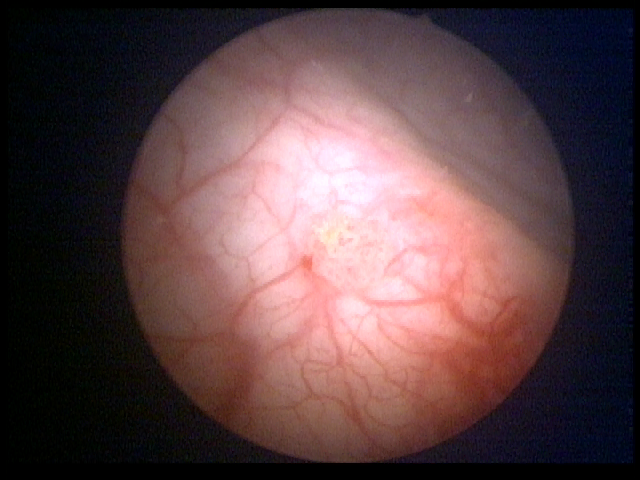
Modality: WLC
Class: Malignant
Subclass: LowGradePapillary
Lesion: L2
Stage: Ta
Morphology: Papillary
Bladder cancer association: Yes